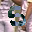
Label: 5